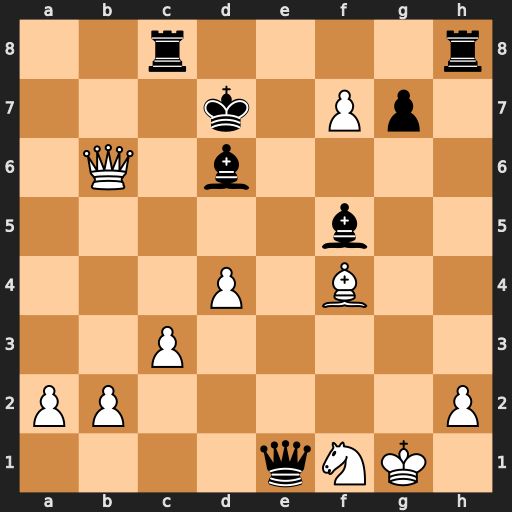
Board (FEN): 2r4r/3k1Pp1/1Q1b4/5b2/3P1B2/2P5/PP5P/4qNK1
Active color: w
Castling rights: -
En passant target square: -
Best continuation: Qxd6#